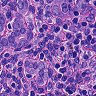
Metastatic tissue present: yes